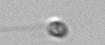
Label: flagellate